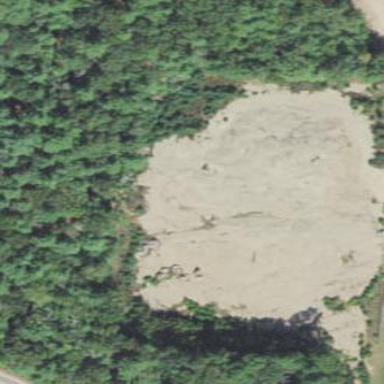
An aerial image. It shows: Quarry area.